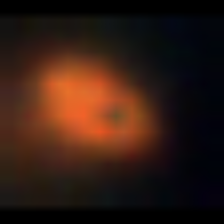
Taxon: NanoPlankton
Group: Other